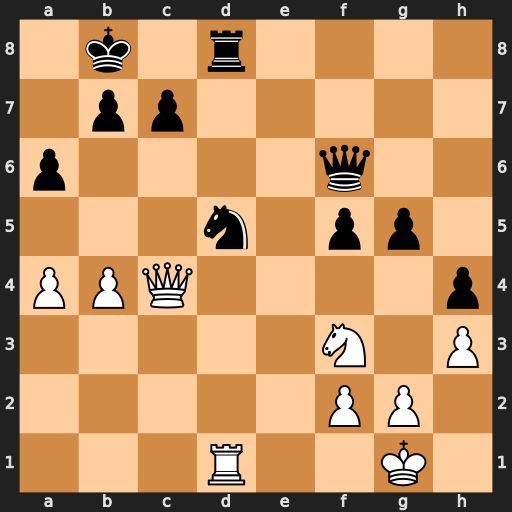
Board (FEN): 1k1r4/1pp5/p4q2/3n1pp1/PPQ4p/5N1P/5PP1/3R2K1
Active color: w
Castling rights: -
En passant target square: -
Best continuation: Rxd5 Qa1+ Kh2 Rxd5 Qxd5